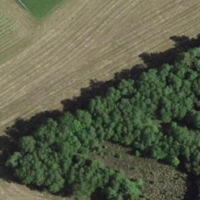
EUNIS habitat code: 52
Species observed at this site:
Parnassia palustris
Vaccinium uliginosum